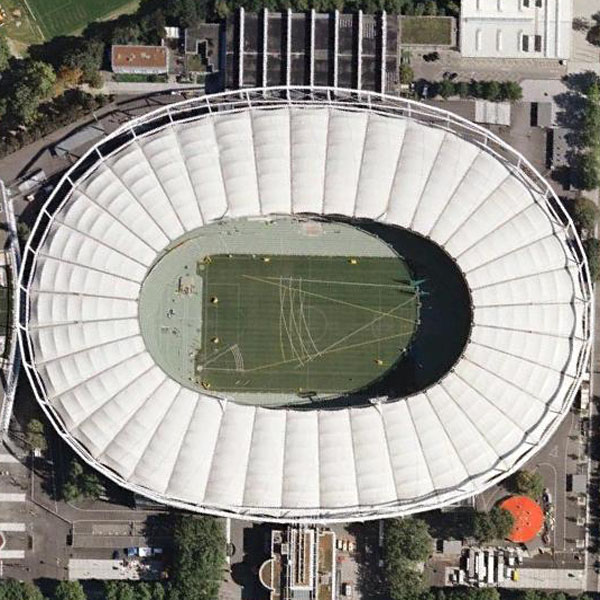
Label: footballField